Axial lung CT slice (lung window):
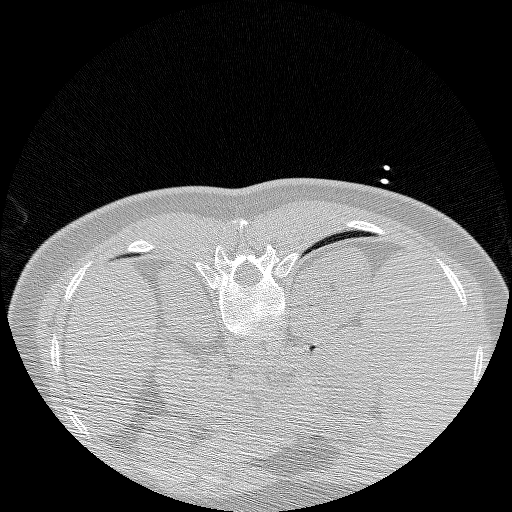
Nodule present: no